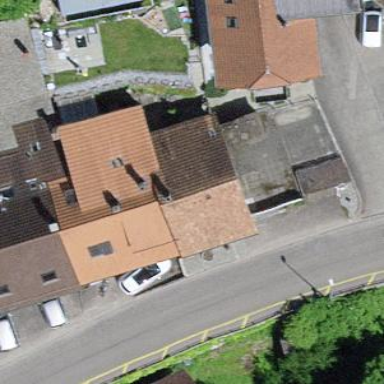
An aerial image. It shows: Terrace building.